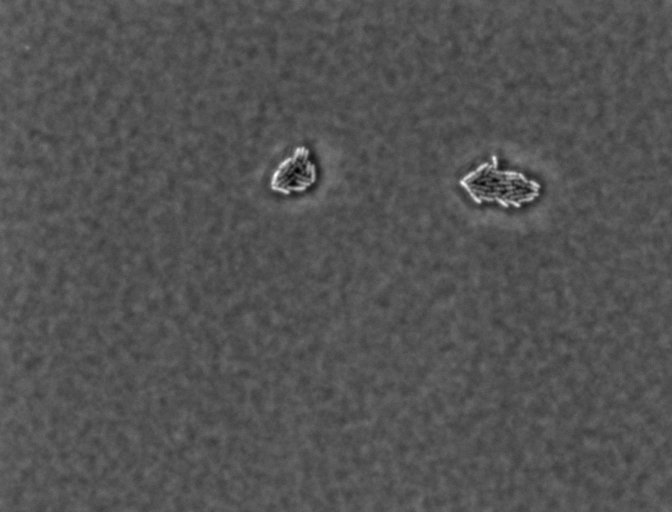
Salmonella enterica Typhimurium